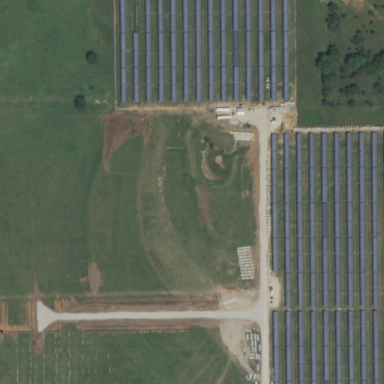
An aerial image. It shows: Solar power plant surrounded by fence.